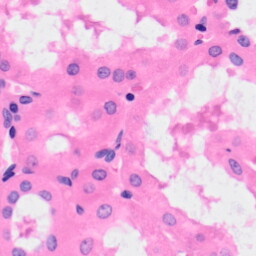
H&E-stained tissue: Kidney